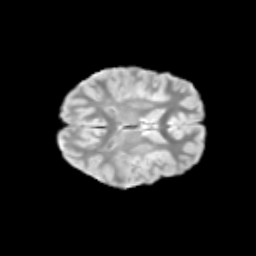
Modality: T2w
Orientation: axial
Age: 9
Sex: female
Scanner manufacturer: siemens
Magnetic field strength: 3 T
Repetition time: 3.8 s
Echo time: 0.07 s